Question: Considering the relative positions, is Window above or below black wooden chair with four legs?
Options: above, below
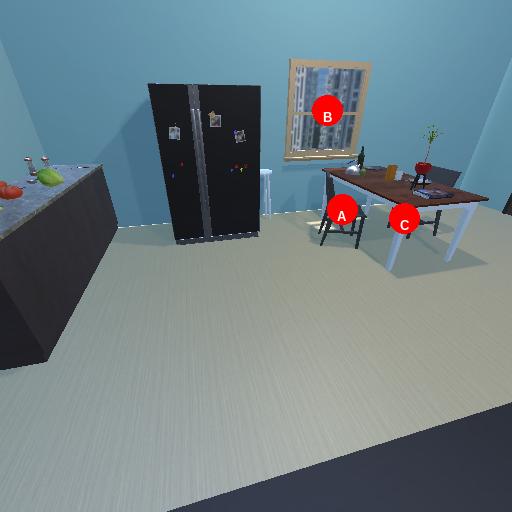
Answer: above